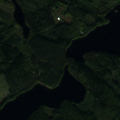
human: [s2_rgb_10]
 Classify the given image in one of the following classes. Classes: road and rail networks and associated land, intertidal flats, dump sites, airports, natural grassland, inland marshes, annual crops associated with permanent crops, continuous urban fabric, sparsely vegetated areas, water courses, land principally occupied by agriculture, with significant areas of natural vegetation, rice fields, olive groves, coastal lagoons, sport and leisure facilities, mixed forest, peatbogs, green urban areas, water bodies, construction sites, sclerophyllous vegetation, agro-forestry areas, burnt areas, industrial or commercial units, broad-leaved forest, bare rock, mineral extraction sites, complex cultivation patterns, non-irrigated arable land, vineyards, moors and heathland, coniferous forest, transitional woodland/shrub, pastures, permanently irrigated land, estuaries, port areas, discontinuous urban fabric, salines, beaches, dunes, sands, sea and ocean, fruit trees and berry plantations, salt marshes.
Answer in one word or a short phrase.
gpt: broad-leaved forest, coniferous forest, mixed forest, transitional woodland/shrub, water bodies